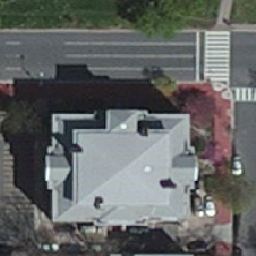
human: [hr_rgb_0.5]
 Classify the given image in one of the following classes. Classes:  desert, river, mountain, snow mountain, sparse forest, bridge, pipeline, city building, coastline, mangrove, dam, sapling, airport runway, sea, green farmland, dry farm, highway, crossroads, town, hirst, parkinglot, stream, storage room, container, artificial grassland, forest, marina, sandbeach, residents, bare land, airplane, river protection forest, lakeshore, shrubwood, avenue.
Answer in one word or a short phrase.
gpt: city building